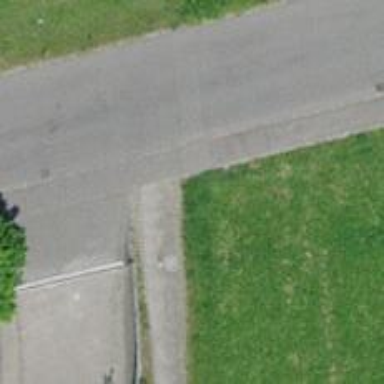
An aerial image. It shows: Bollard.